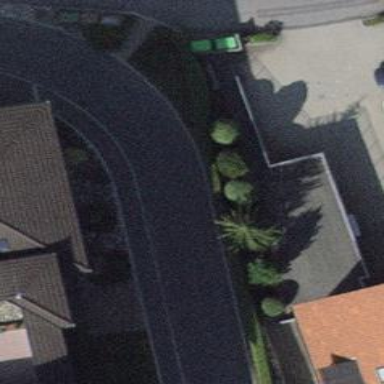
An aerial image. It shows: Residential road with asphalt surface and sidewalk on the left side.